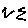
Label: zigzag